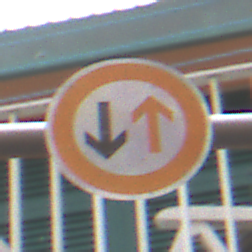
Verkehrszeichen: VorrangDesGegenverkehrs
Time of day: Midday
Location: Outdoor (Urban)
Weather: Overcast
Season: NotSpecified
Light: Natural